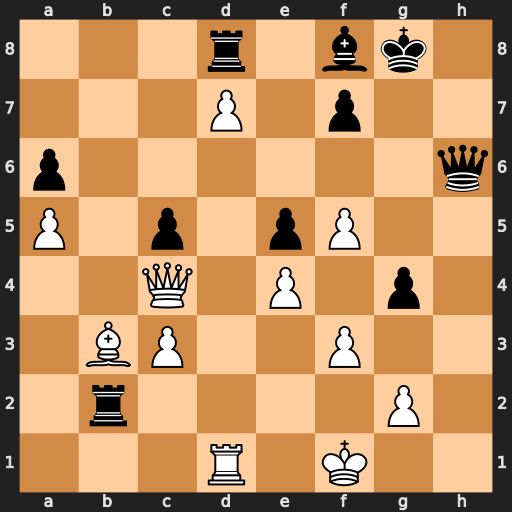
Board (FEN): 3r1bk1/3P1p2/p6q/P1p1pP2/2Q1P1p1/1BP2P2/1r4P1/3R1K2
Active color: w
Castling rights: -
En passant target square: -
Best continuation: Qxf7+ Kh8 Qg8#